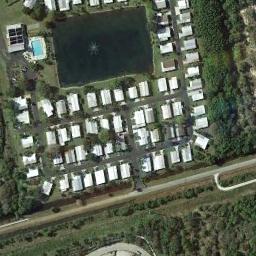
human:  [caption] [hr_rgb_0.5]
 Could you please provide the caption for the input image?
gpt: The mobile home park has lots of neatly arranged white mobile homes, A lake and a swimming pool .

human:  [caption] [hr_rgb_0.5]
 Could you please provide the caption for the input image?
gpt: Many buildings are in the mobile home park .

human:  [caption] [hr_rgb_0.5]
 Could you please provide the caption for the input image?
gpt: Behind the mobile homes park is a wood .

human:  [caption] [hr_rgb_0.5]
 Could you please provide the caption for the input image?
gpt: The mobile home park is on the grass next to some trees .

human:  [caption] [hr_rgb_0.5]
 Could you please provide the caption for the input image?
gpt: There are many white buildings and green trees around a lake in the mobile home park .